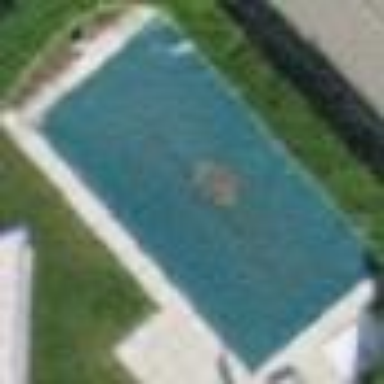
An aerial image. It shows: Swimming pool located in leisure land.